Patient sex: M
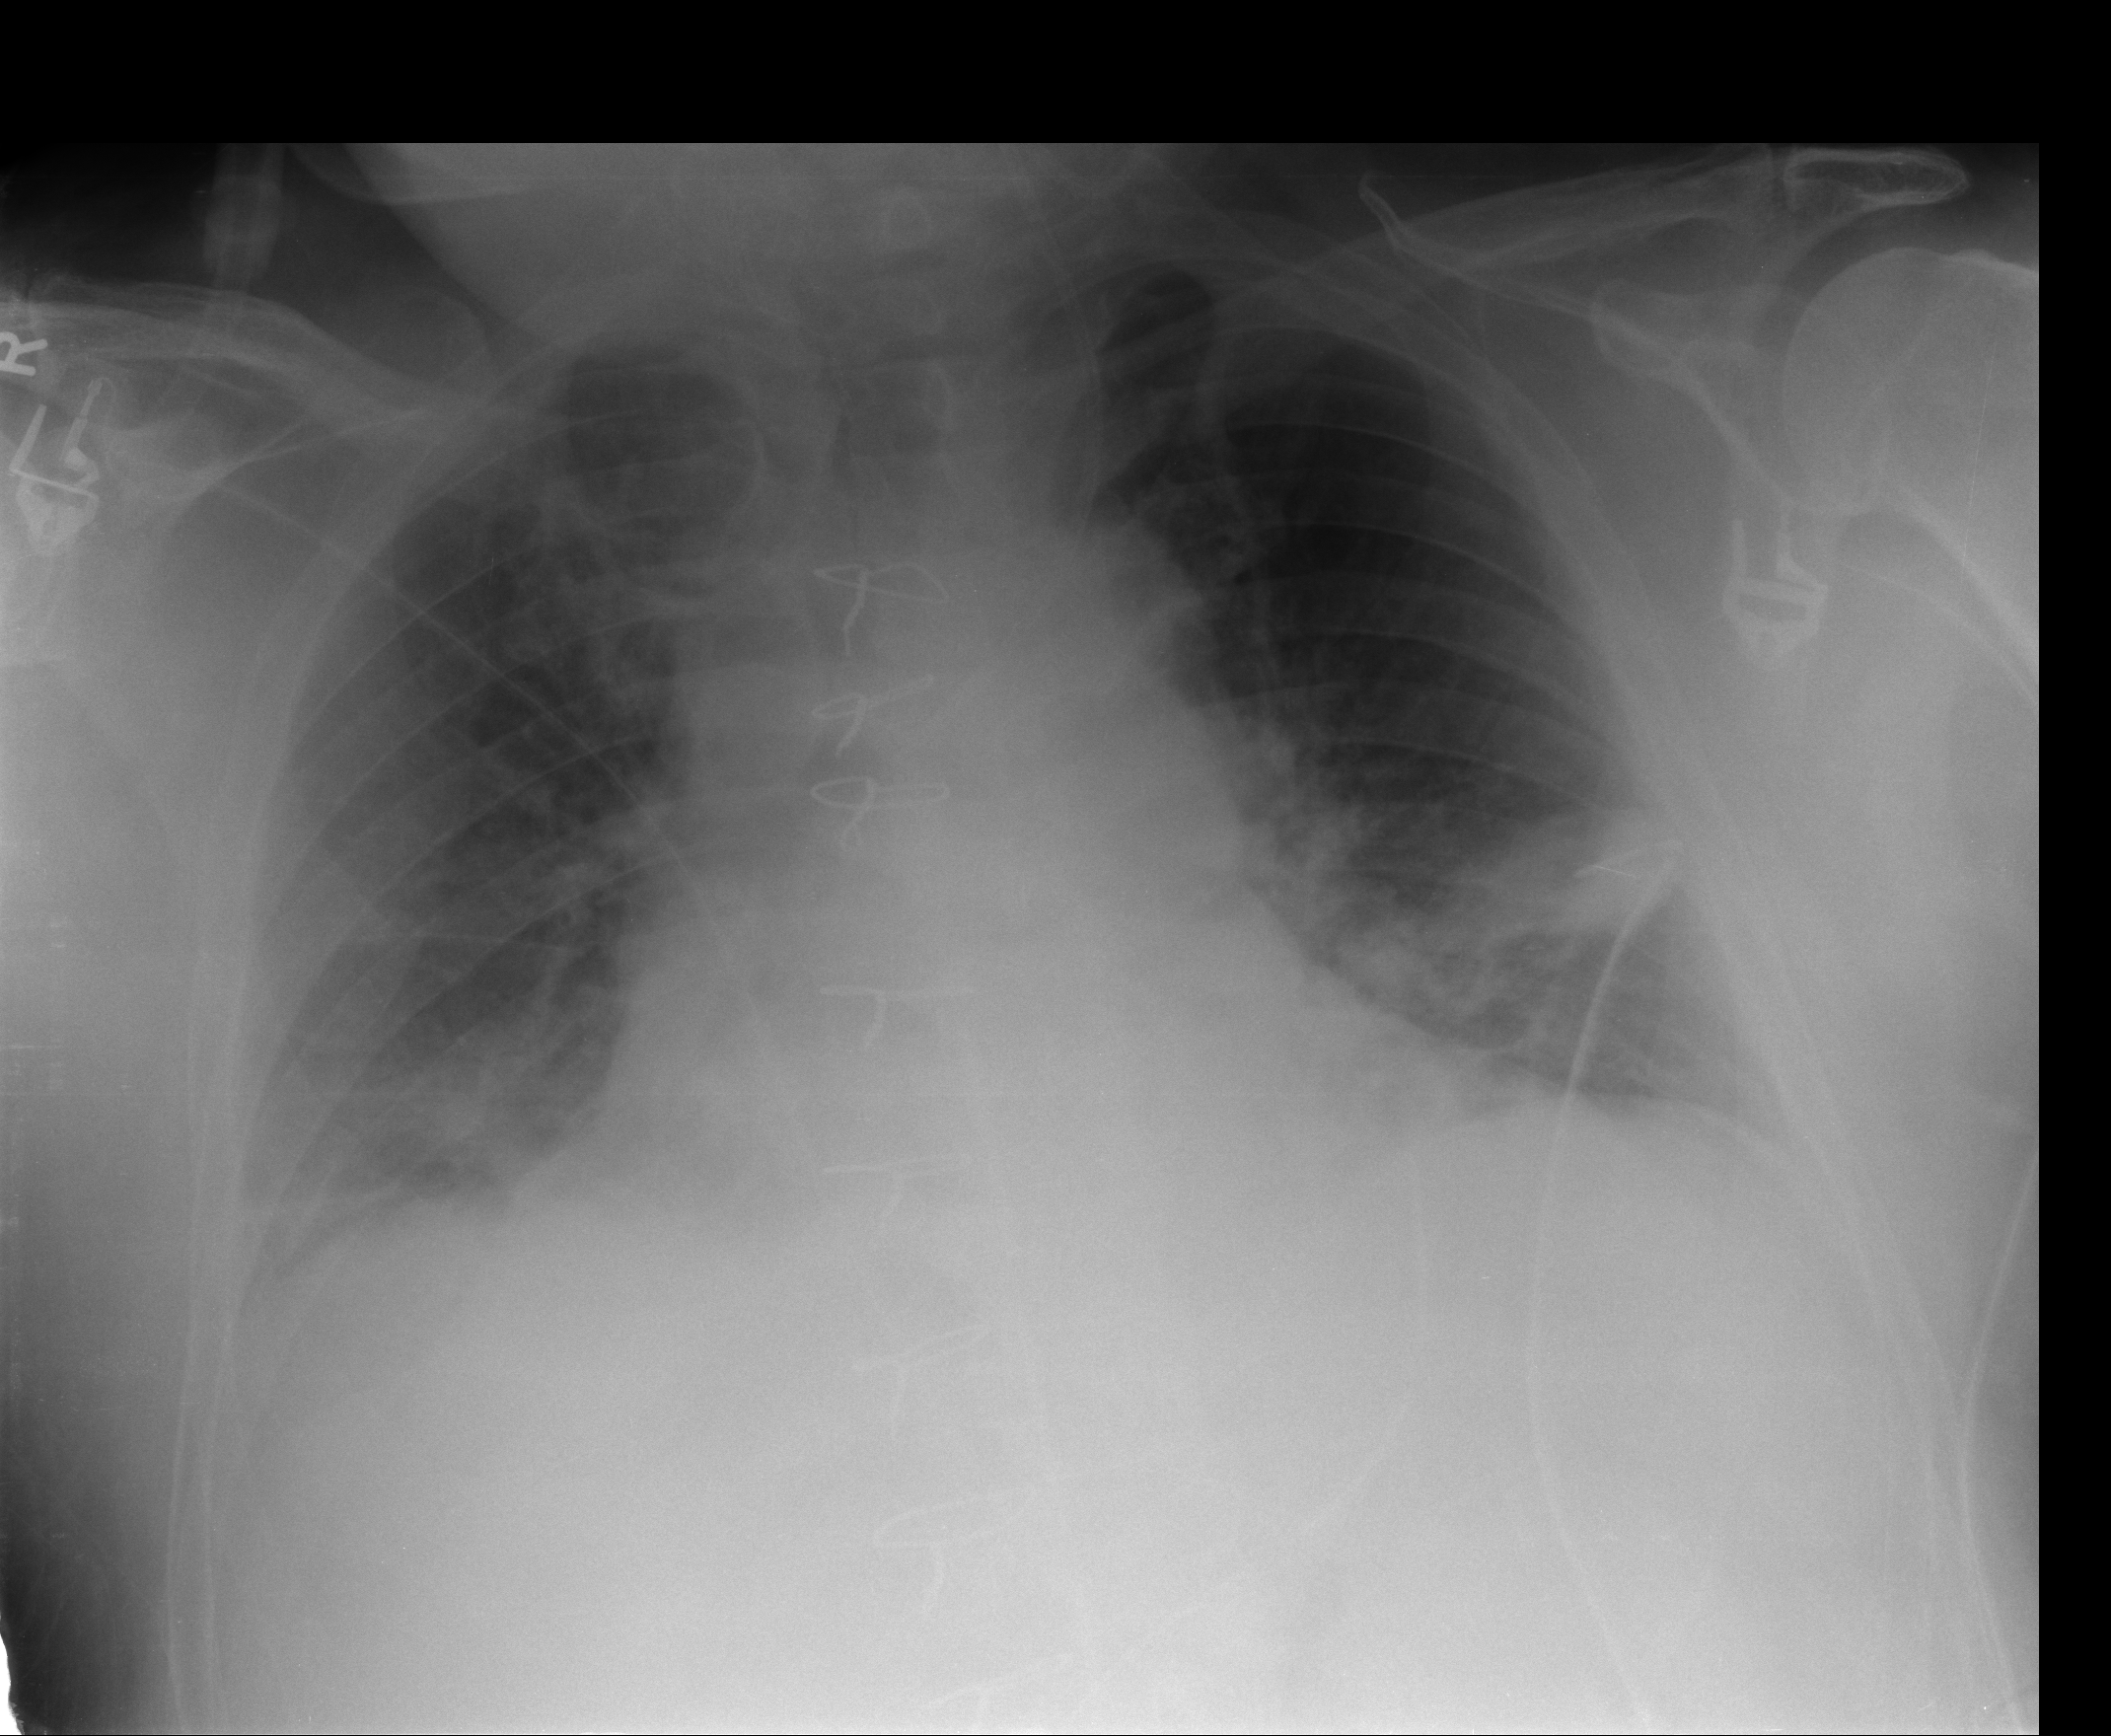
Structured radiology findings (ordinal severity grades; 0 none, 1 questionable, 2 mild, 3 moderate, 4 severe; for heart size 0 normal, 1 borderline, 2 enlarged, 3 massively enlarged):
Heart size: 2
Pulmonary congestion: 3
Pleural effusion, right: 2
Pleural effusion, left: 1
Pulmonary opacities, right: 2
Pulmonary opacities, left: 2
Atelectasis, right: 2
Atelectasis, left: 2